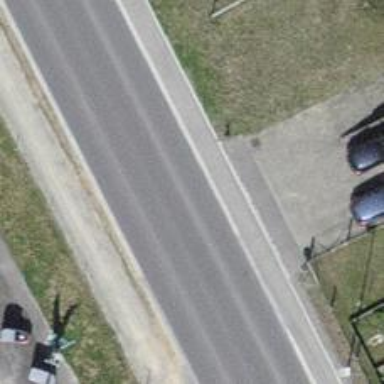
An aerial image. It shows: Primary road with asphalt surface.